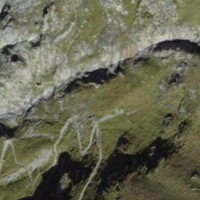
EUNIS habitat code: 48
Species observed at this site:
Parnassia palustris
Viola calcarata